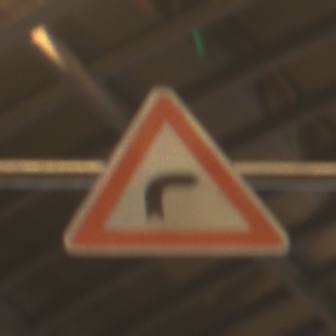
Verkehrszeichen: KurveRechts
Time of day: NotSpecified
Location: Indoor (Urban)
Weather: NotSpecified
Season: NotSpecified
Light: Artificial